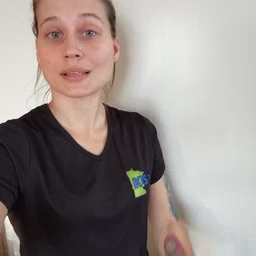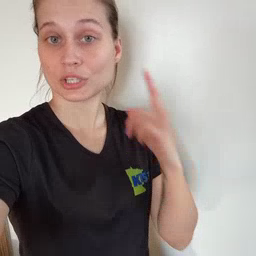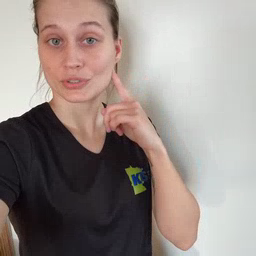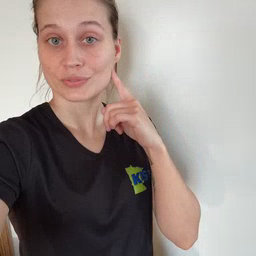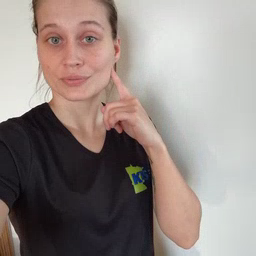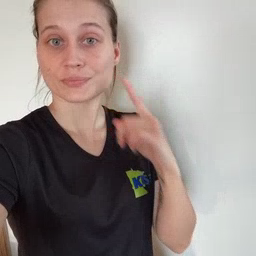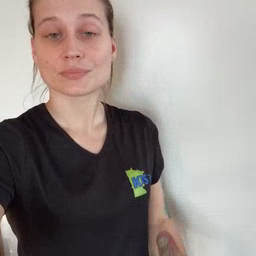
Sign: hear